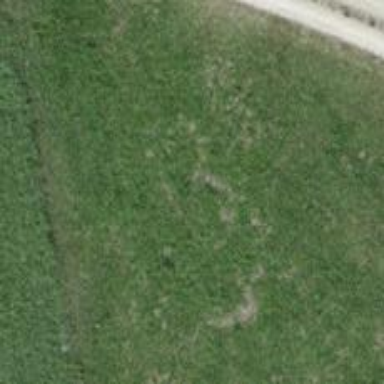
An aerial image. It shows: Pipeline marker.